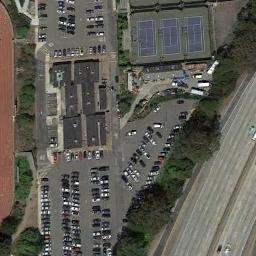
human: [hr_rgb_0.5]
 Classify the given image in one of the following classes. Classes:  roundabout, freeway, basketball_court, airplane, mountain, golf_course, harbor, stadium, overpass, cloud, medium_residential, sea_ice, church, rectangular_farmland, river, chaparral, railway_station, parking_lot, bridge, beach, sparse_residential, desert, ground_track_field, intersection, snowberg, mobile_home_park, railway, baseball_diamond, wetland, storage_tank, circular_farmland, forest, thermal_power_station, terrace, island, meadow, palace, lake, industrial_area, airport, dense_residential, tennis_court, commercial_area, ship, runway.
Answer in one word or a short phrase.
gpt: tennis_court